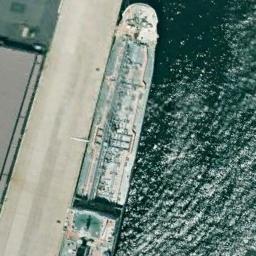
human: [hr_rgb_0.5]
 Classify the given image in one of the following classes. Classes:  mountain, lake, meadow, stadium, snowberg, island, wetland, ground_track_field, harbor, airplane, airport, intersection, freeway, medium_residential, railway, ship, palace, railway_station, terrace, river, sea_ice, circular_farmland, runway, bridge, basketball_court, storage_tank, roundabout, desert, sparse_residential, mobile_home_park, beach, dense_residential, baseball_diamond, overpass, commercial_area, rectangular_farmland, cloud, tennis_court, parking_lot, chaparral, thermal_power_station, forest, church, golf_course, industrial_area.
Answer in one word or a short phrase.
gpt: ship